Question: I am stuck because I'm not sure what is the best way to continue and guides are not so clear about that.
<URL>
Each link displayed is an object obtained from FIXTURE and passed to template, as you can see
I used dynamic segment.
My purpose is to display, when clicked, an object's properties below the list.

I'm not sure what is the best way to do it, should I add an action to each link?
I'm quite sure there suppose to be an easier way to when pressed a link to get the item and make it
appear on screen with all properties but I cannot find the way to do it.
Should I insert another view below the existing view to pass properties to after I got the link
or should I use a different template to display my item when I press the link? keep in mind
that I want my list to stay visible, this suppose to be one web page application.
To sum it up:
1. How to obtain the object's properties?
2. How to display it on screen on top the opened one? as you can see in the attached image.
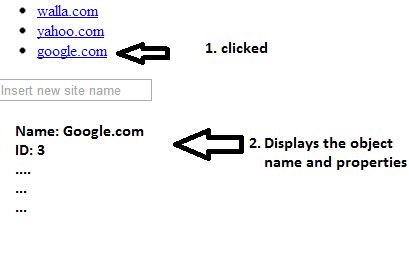
Answer: The easiest way would be to insert an 'outlet' into your 'sites' template where your clicked models data would render it's properties in. And then create a template for it e.g. 'sites.site'.
See <URL> for simple working example.
Hope it helps.